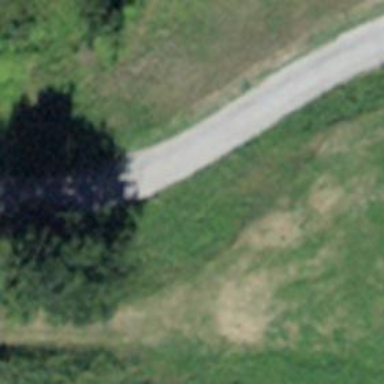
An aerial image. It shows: Unclassified road with asphalt surface. The track type is grade 1.